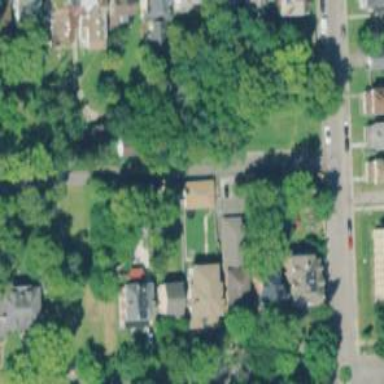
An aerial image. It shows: Alleyway designated as service road.